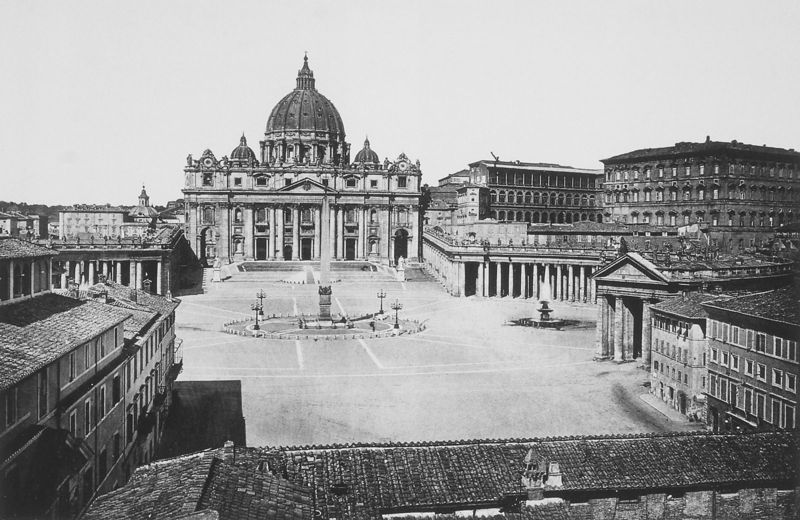
Titel: Petersplatz in Rom
Künstler: Giovanni Lorenzo Bernini
Standort: Rom, S. Pietro (EU - I - Latium)
Schlagwörter: schwarz, säulen, dach, gebäude, kirche, brunnen, springbrunnen, türen, platz, kuppel, foto, dom, architrav, portal, freitreppe, tempel